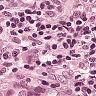
Metastatic tissue present: yes